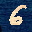
Label: 6